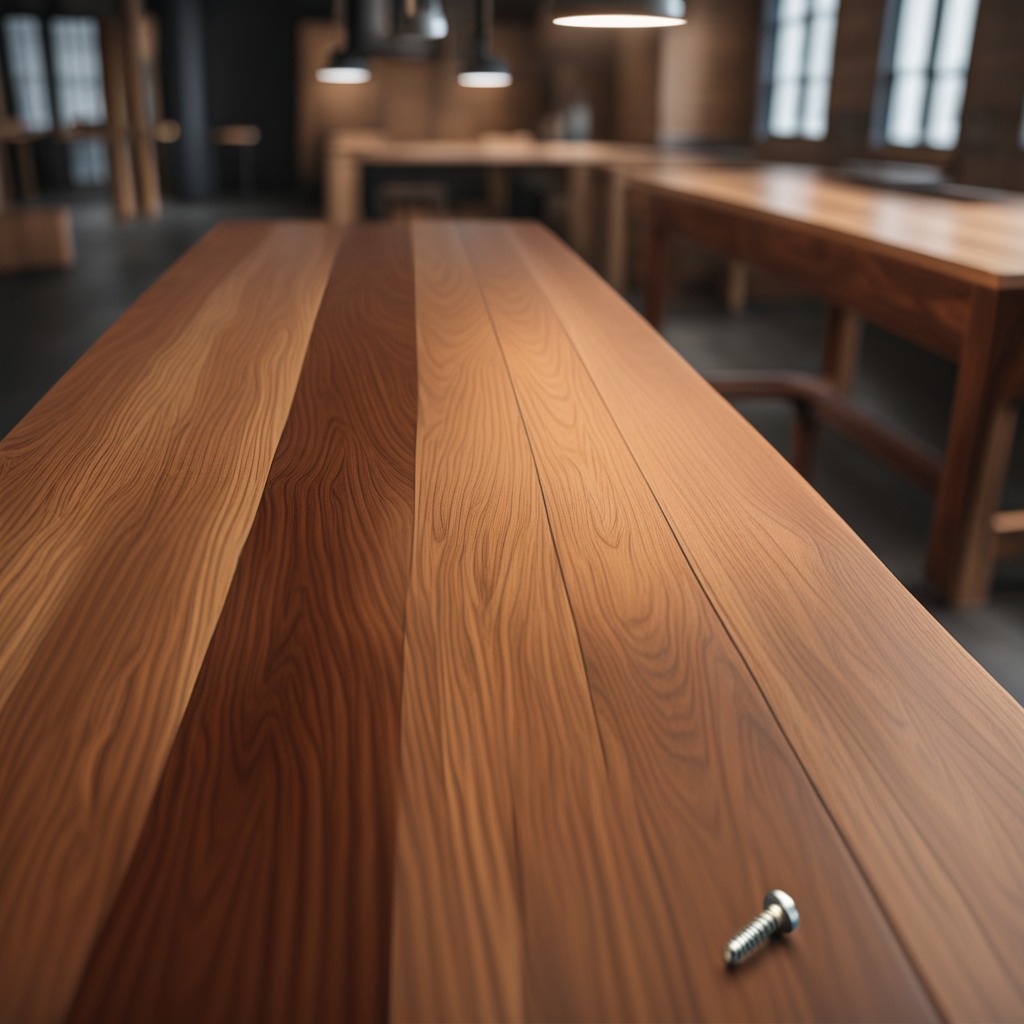
A metal screw is lying on a wooden table in a carpentry studio.